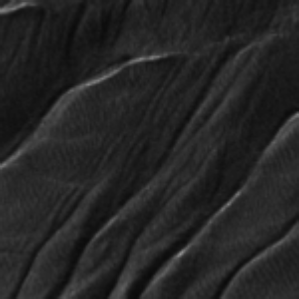
Label: frost